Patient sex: M
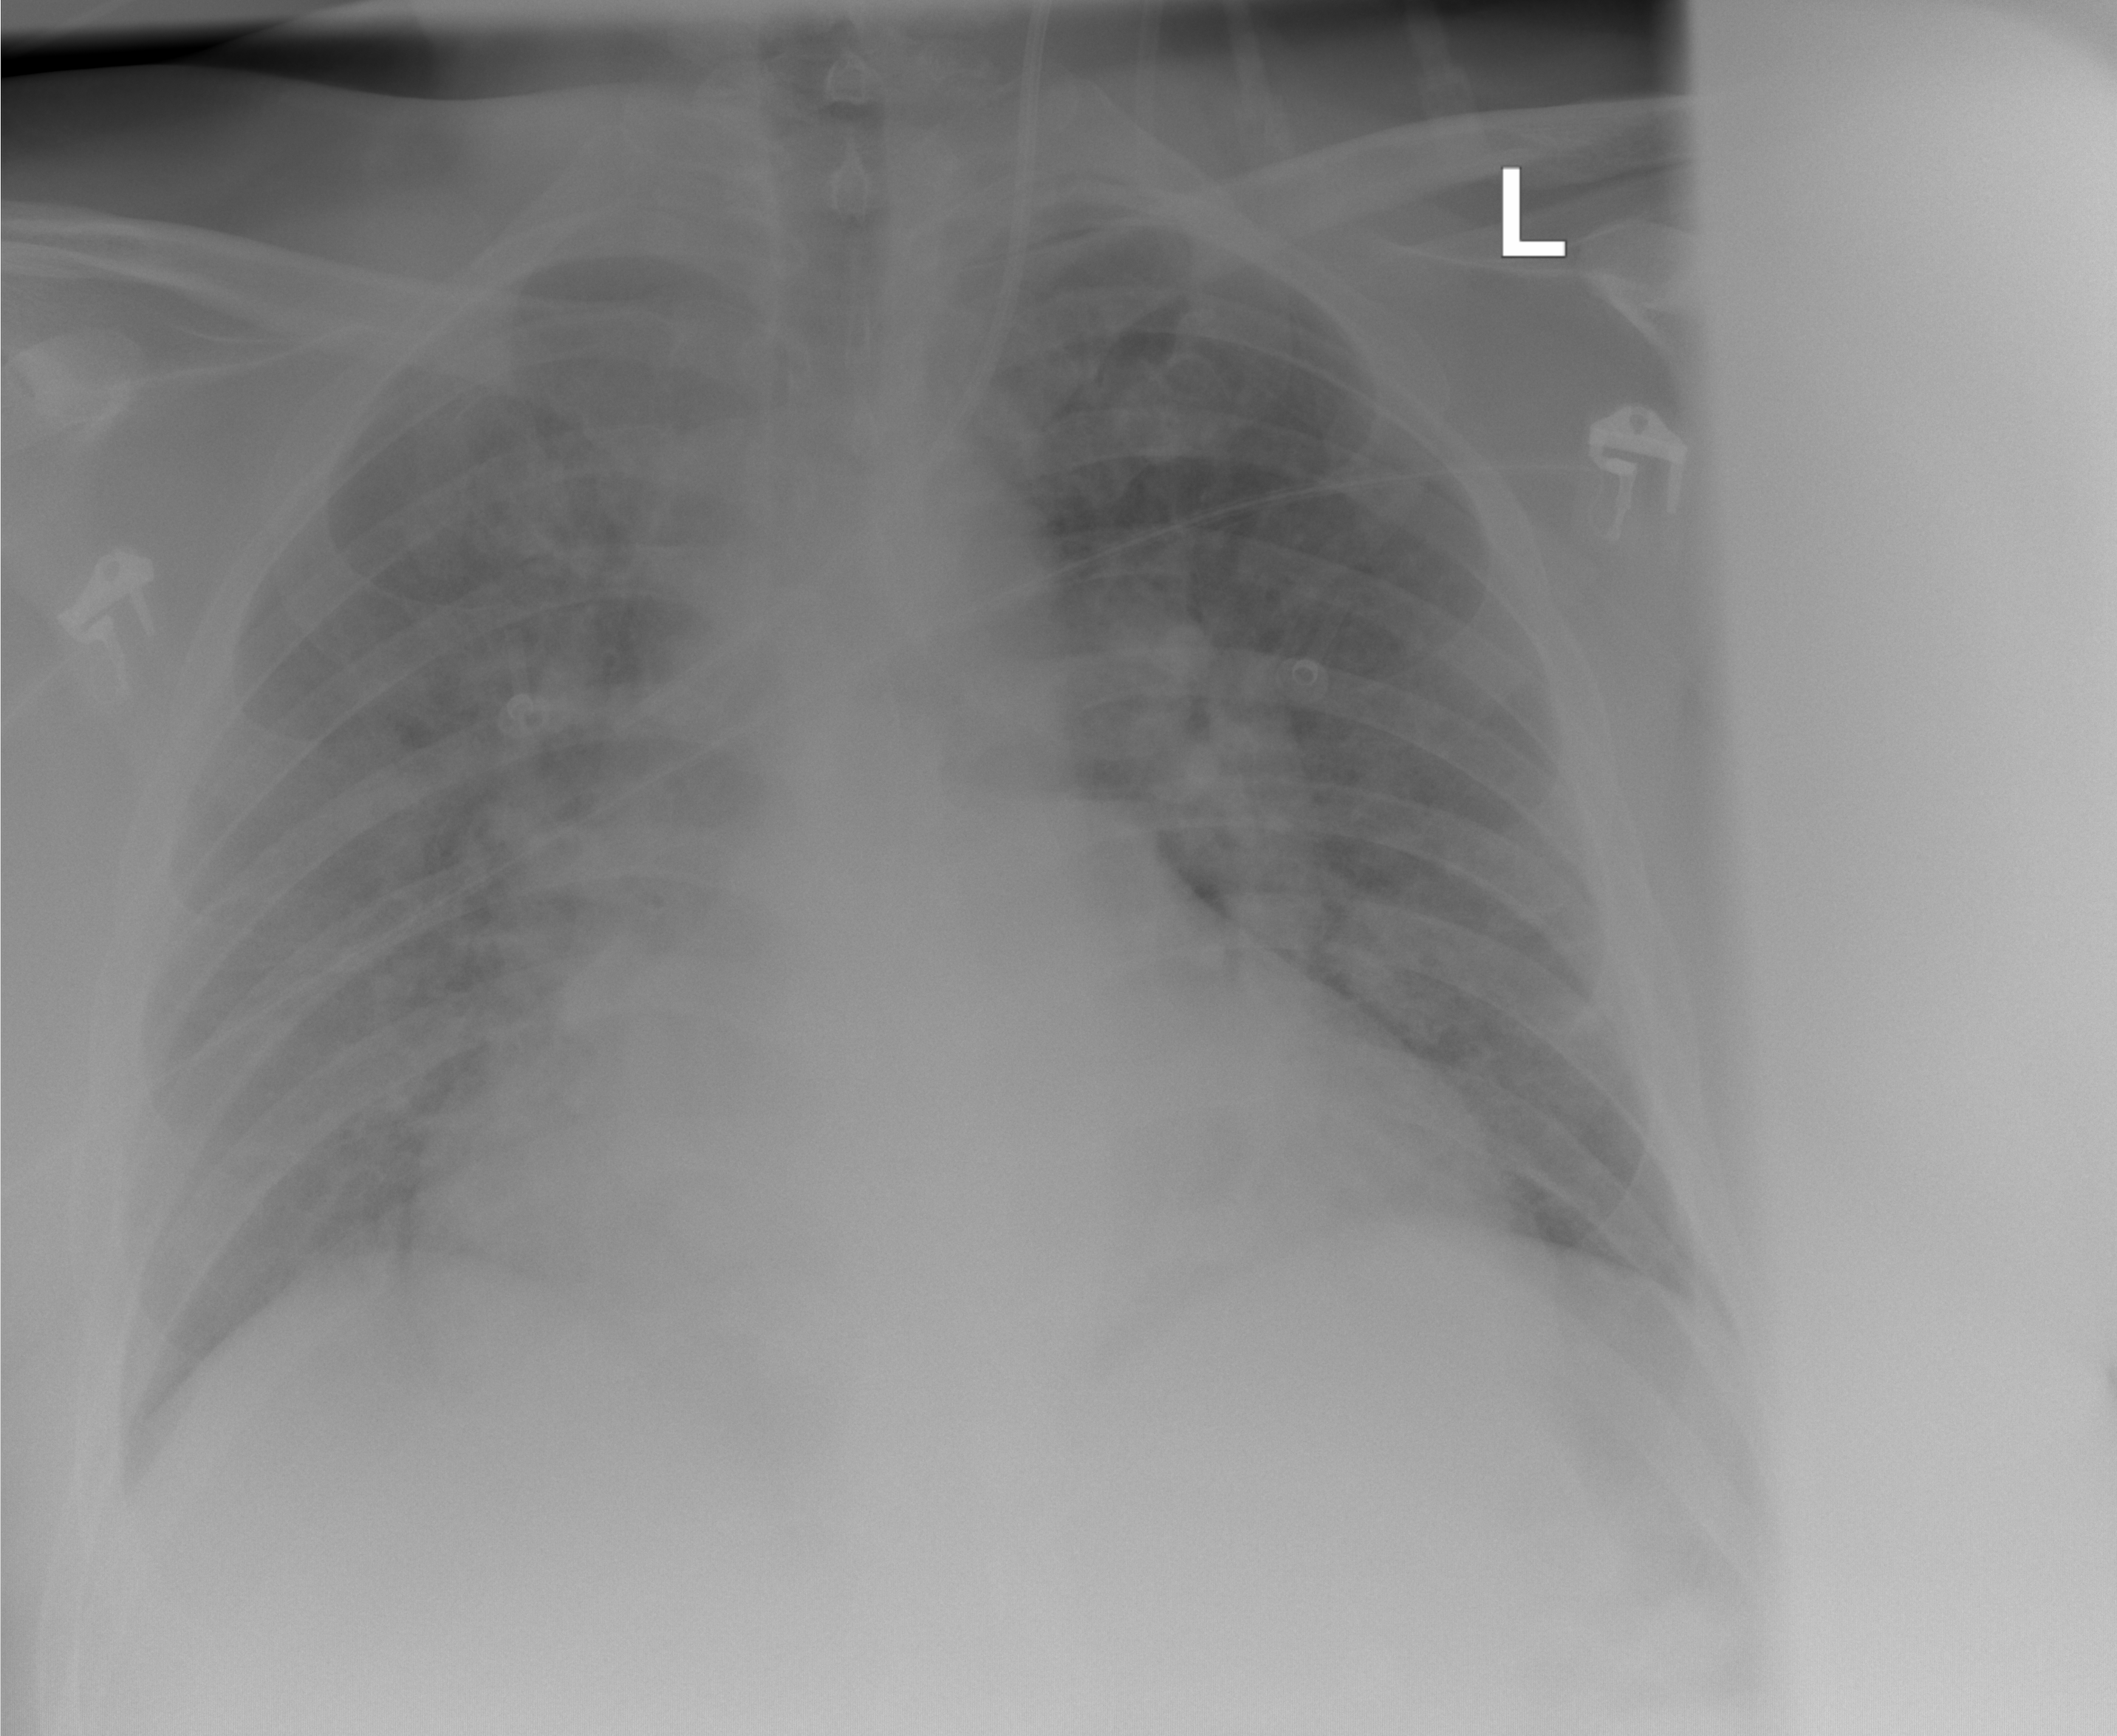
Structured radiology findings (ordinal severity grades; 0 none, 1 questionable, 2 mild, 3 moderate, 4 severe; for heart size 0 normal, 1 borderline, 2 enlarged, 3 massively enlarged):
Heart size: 3
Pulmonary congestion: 3
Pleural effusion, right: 0
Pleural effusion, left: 0
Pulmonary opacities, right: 2
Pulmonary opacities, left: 2
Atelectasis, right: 0
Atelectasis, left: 0